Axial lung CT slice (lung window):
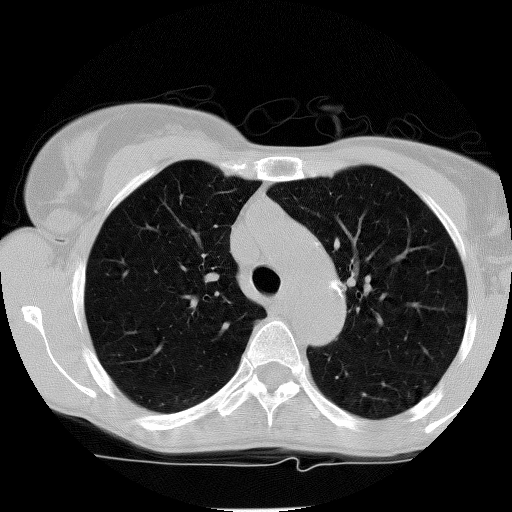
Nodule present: no